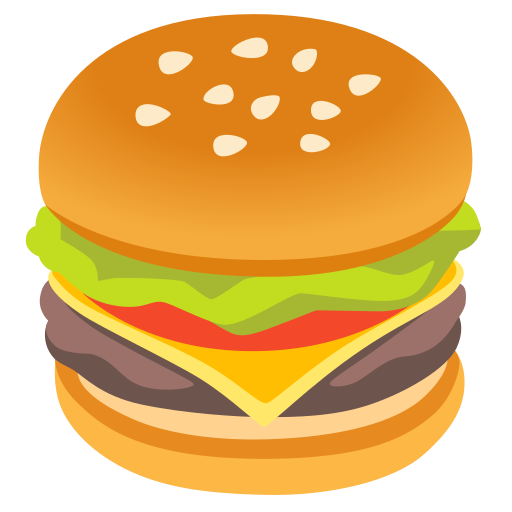
Emoji: 🍔